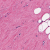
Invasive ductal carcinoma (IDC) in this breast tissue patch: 0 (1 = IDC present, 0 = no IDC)